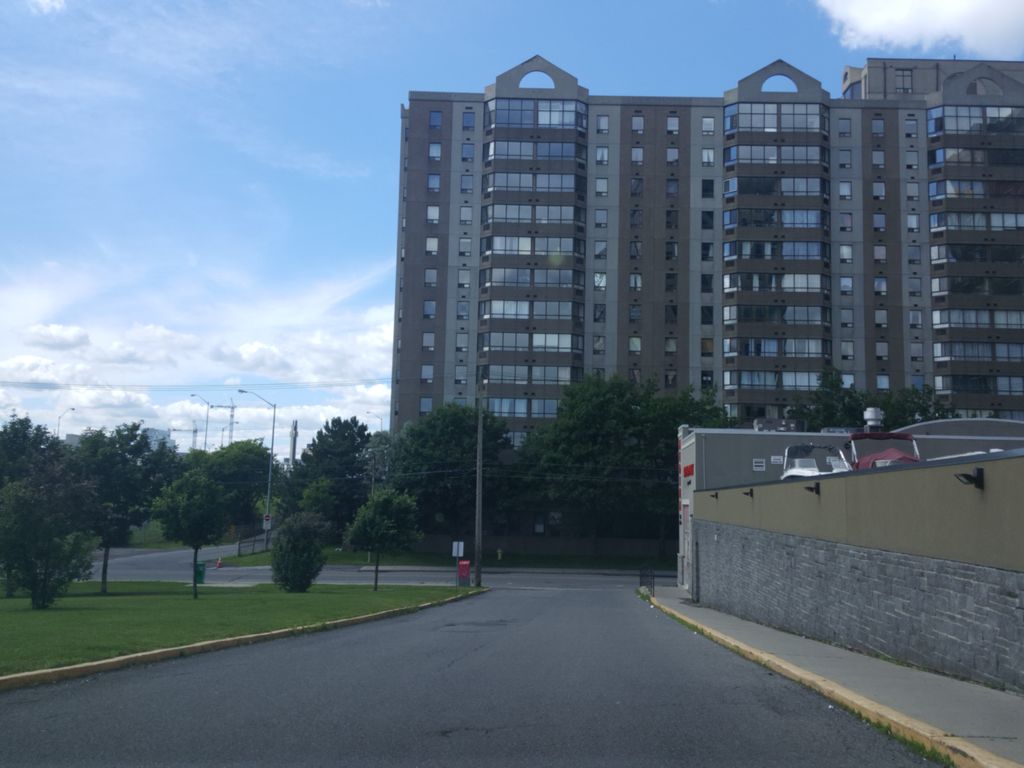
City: ottawa-gatineau